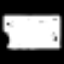
Label: octagon